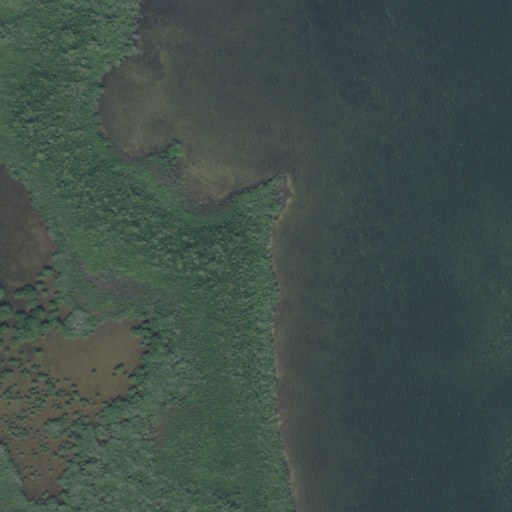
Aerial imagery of cape in Florida named Mud Point containing open water, herbaceous wetlands, and woody wetlands